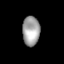
Tissue: skin
Cell type: Epithelial cells
Senescence score: 0.2853
Nuclear area (px): 501
Mean DAPI intensity: 161.443